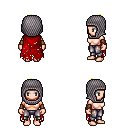
a pixel art fantasy rpg character, female body template, human, light skin, red tattered cape, metal pants, gold short mohawk hairstyle, chain hood, leather bracers, four views (front, back, left, right), 2x2 character sprite sheet, small pixel art, hard edges, no anti-aliasing